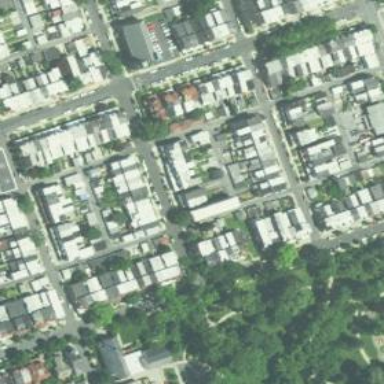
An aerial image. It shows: Neighborhood.